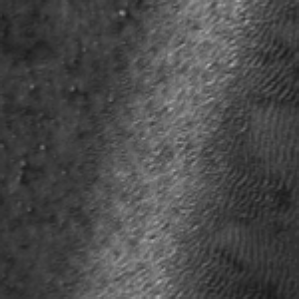
Label: frost